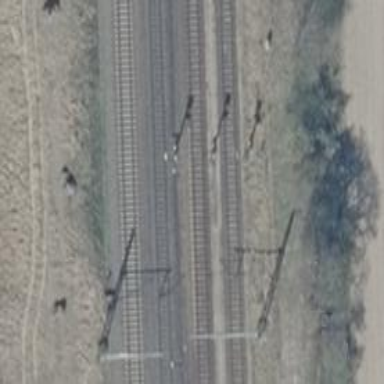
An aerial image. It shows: Railway signal.